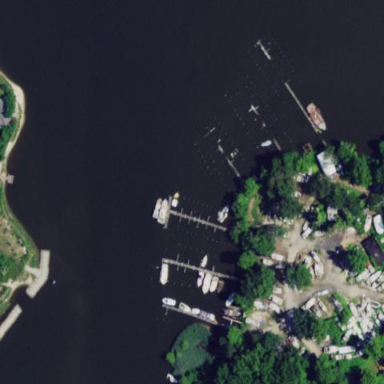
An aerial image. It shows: Marina on leisure land.